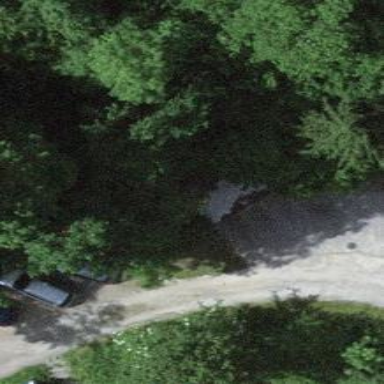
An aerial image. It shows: Garage.